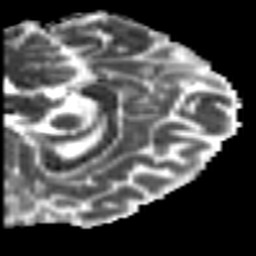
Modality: MD
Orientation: sagittal
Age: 26
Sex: female
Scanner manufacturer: siemens
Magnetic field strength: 3 T
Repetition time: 7 s
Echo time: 0.0926 s